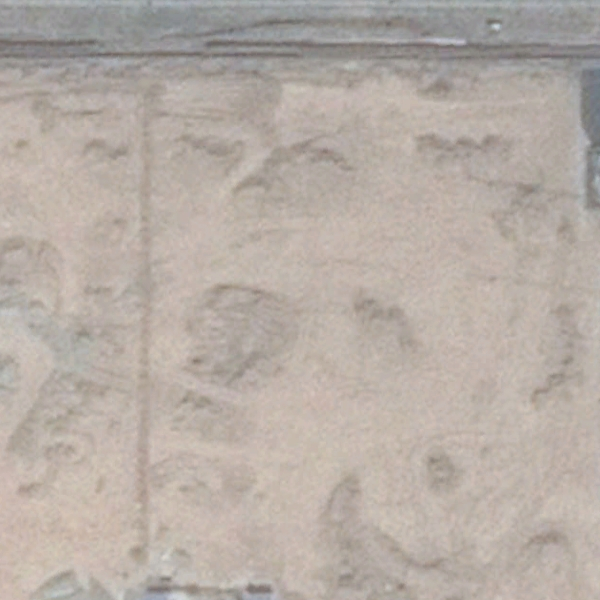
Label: BareLand